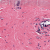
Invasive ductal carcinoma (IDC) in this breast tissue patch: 0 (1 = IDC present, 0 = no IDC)